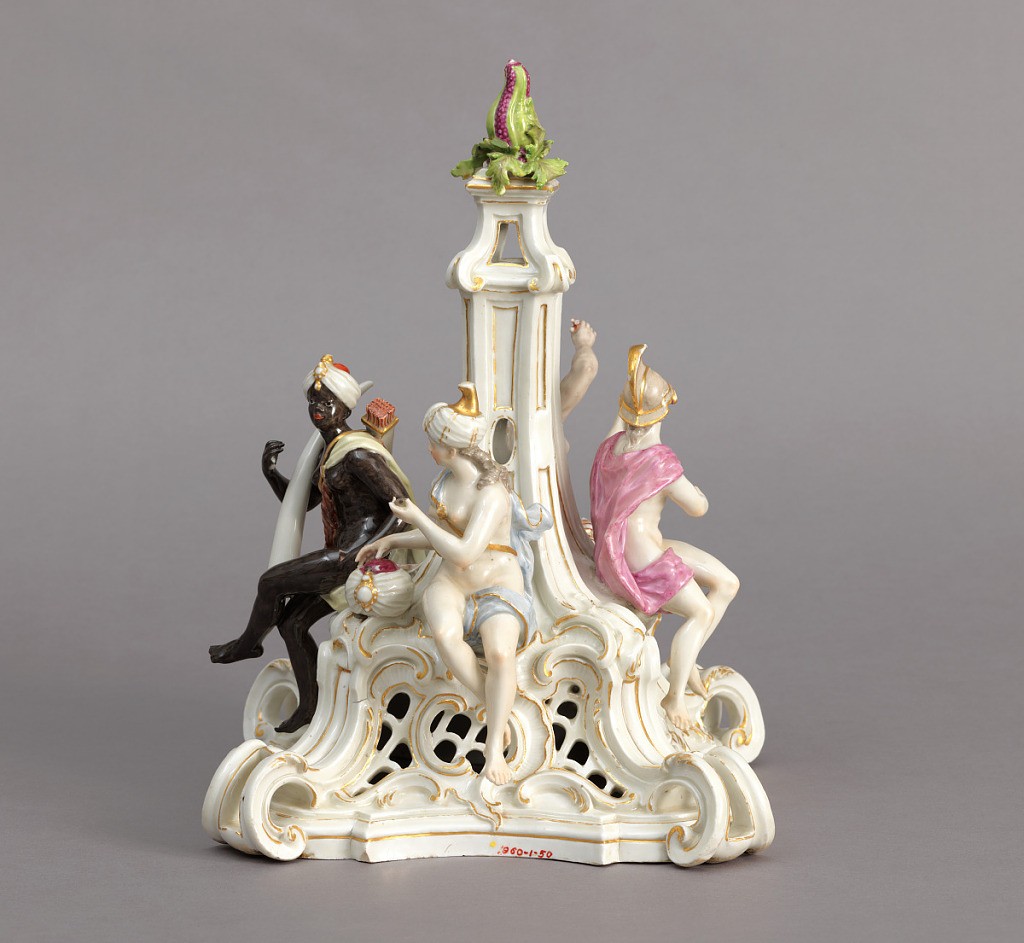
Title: Allegorical Centerpiece of the "Four Continents"
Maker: Ludwigsburg Pottery & Porcelain Factory, German, 1758 - 1824
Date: ca. 1760
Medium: hard paste porcelain, vitreous enamel, gold
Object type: centerpiece
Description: Figures of Asia, Europe, Africa, and America placed on four sides of pierced, scrolled pedestal with fruit finial in center.